Interaction volume radius: 5 \u00c5
Interaction volume height: 10 \u00c5
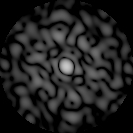
Disorder parameter: 0.8479